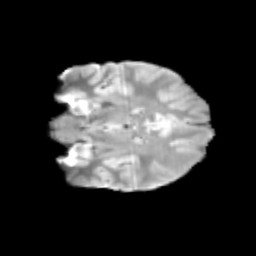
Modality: T2w
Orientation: coronal
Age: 12
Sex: male
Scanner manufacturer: siemens
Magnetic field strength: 3 T
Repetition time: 3.8 s
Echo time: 0.07 s